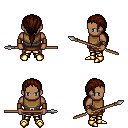
a pixel art fantasy rpg character, male body template, human, dark skin, leather chest armor, gold greaves, brown ponytail hairstyle, leather bracers, gold boots, spear, four views (front, back, left, right), 2x2 character sprite sheet, small pixel art, hard edges, no anti-aliasing